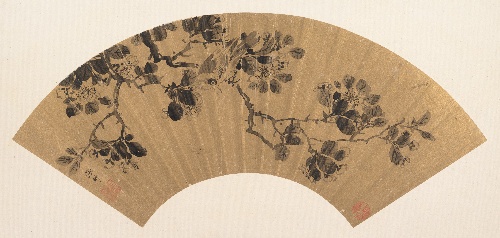
Title: 明   張翀   花鳥圖   扇面|Bird on a flowering branch
Artist: Zhang Chong
Artist bio: Chinese, active ca. 1570–1610
Date: late 16th or early 17th century
Object type: Folding fan mounted as an album leaf
Classification: Paintings
Medium: Folding fan mounted as an album leaf; ink on gold paper
Culture: China
Period: Ming dynasty (1368–1644)
Dimensions: 6 1/2 x 19 1/4 in. (16.5 x 48.9 cm)
Department: Asian Art
Credit line: John Stewart Kennedy Fund, 1913
Accession year: 1913
Repository: Metropolitan Museum of Art, New York, NY
Tags: Birds|Flowers